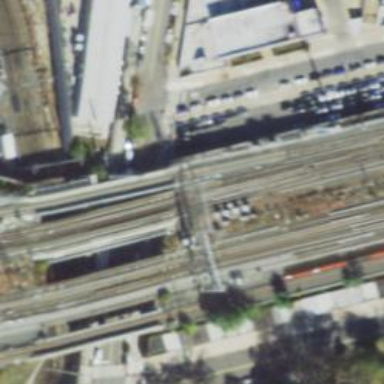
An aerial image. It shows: Electrified railway with rail tracks.